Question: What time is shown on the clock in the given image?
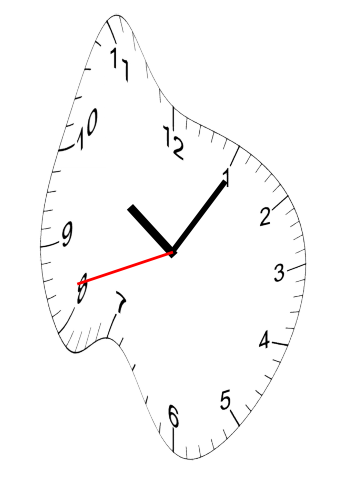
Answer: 10:05:42